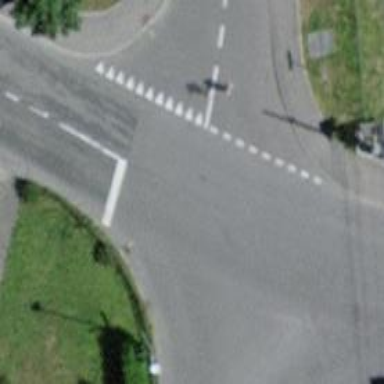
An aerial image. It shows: Residential road with asphalt surface and sidewalk on the left.